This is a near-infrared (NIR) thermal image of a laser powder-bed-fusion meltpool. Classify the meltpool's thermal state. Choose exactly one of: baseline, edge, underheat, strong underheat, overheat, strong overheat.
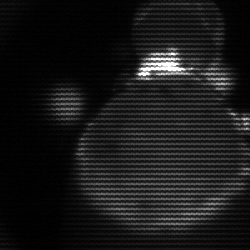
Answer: edge